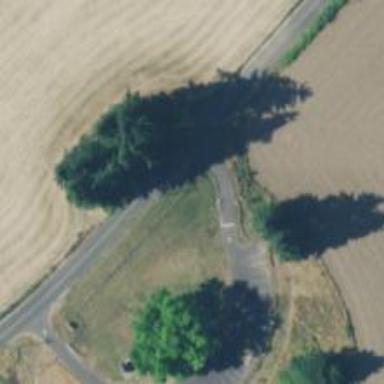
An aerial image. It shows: Stop road.